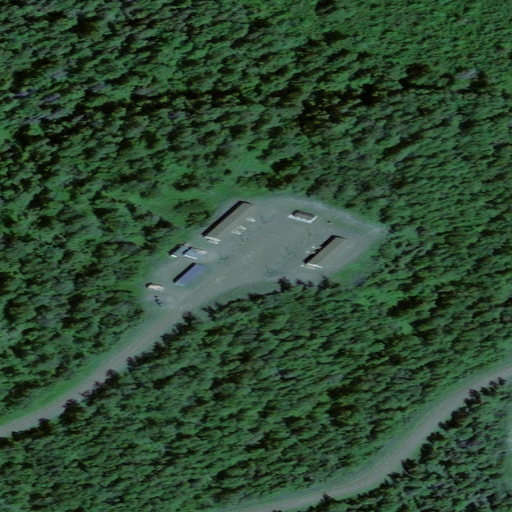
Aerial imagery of mountain in Alaska named Bunker Hill containing only unknown